Field crop: tomato
Growth stage: 1
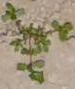
Species: portulaca